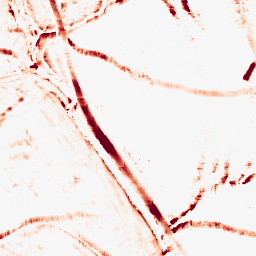
Category: morphological
Decomposition family: morphological_square
Decomposition parameters: operation: opening
size: 10
Upsampling method: regularized
Upsampling parameters: scale: 2
lambda_reg: 0.001
Upsampling scale: 2